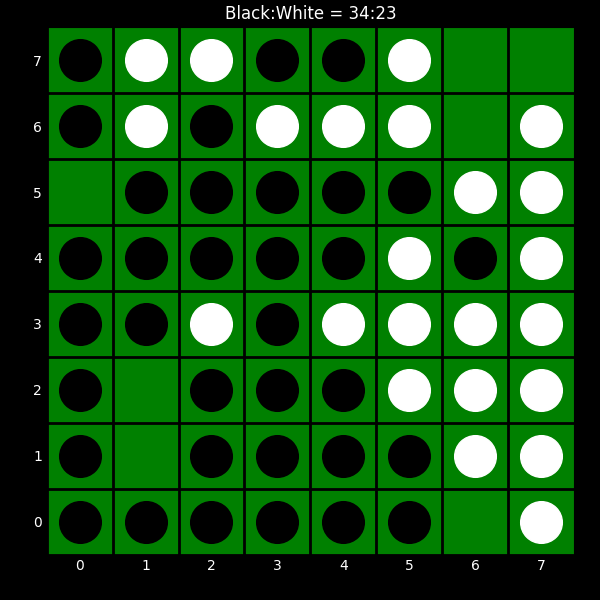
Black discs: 34
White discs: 23